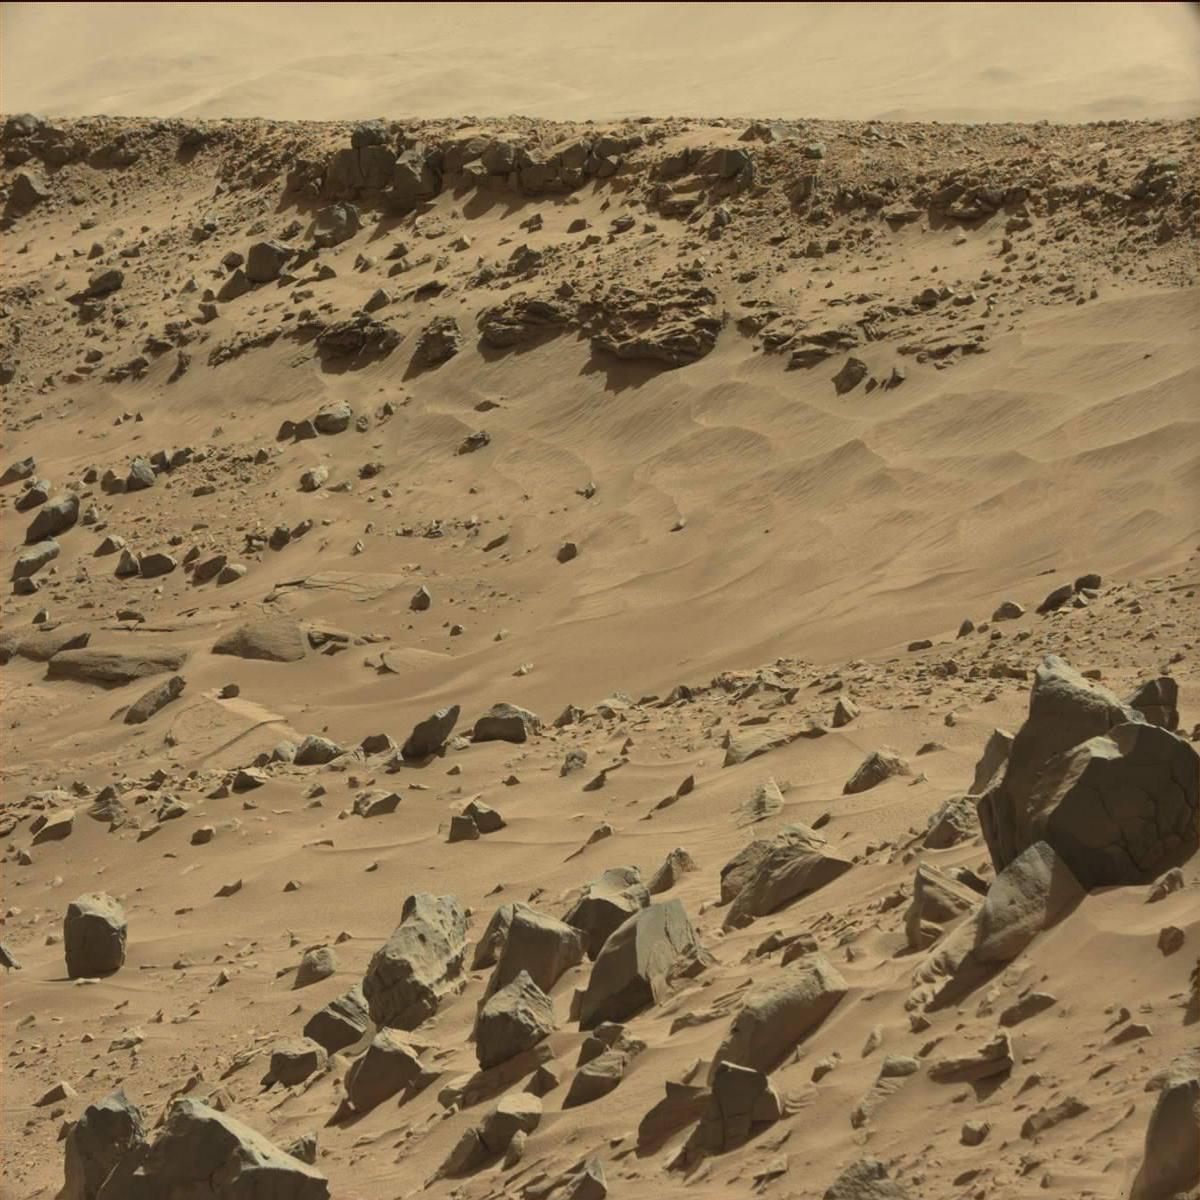
Terrain classes present: Bedrock, Ridge, Rock, Sand / Soil